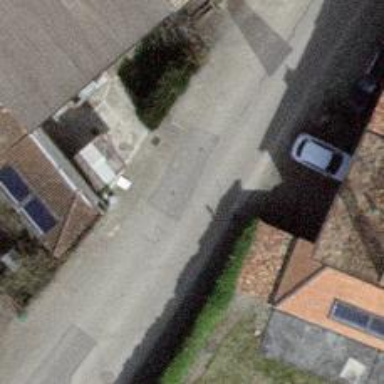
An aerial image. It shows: Residential road with asphalt surface and no sidewalks.